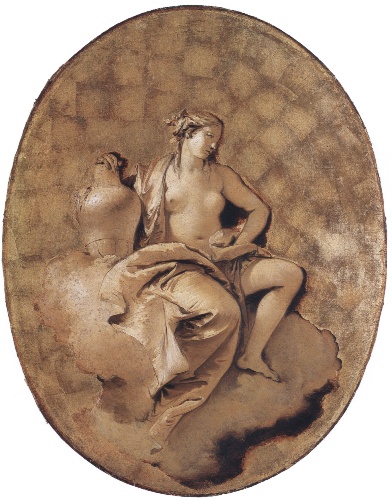
Title: A Female Allegorical Figure
Artist: Giovanni Battista Tiepolo
Artist bio: Italian, Venice 1696–1770 Madrid
Date: ca. 1740–50
Object type: Painting, grisaille
Classification: Paintings
Medium: Oil on canvas, gold ground
Dimensions: Oval, 32 x 24 7/8 in. (81.3 x 63.2 cm)
Department: European Paintings
Credit line: Gift of Mr. and Mrs. Charles Wrightsman, 1984
Accession year: 1984
Repository: Metropolitan Museum of Art, New York, NY
Tags: Female Nudes|Allegory